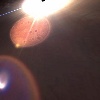
Label: sunburn